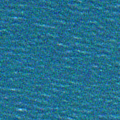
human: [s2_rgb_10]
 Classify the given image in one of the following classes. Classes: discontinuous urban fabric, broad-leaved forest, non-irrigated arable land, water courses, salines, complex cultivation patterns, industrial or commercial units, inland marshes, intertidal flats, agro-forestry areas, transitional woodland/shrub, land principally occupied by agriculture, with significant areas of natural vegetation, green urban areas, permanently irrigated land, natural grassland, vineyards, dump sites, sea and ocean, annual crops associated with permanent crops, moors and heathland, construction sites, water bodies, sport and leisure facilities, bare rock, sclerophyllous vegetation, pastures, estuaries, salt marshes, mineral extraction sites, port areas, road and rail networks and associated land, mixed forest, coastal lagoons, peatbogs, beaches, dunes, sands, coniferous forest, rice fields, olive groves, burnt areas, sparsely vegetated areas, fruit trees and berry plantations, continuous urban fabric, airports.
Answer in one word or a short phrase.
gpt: sea and ocean